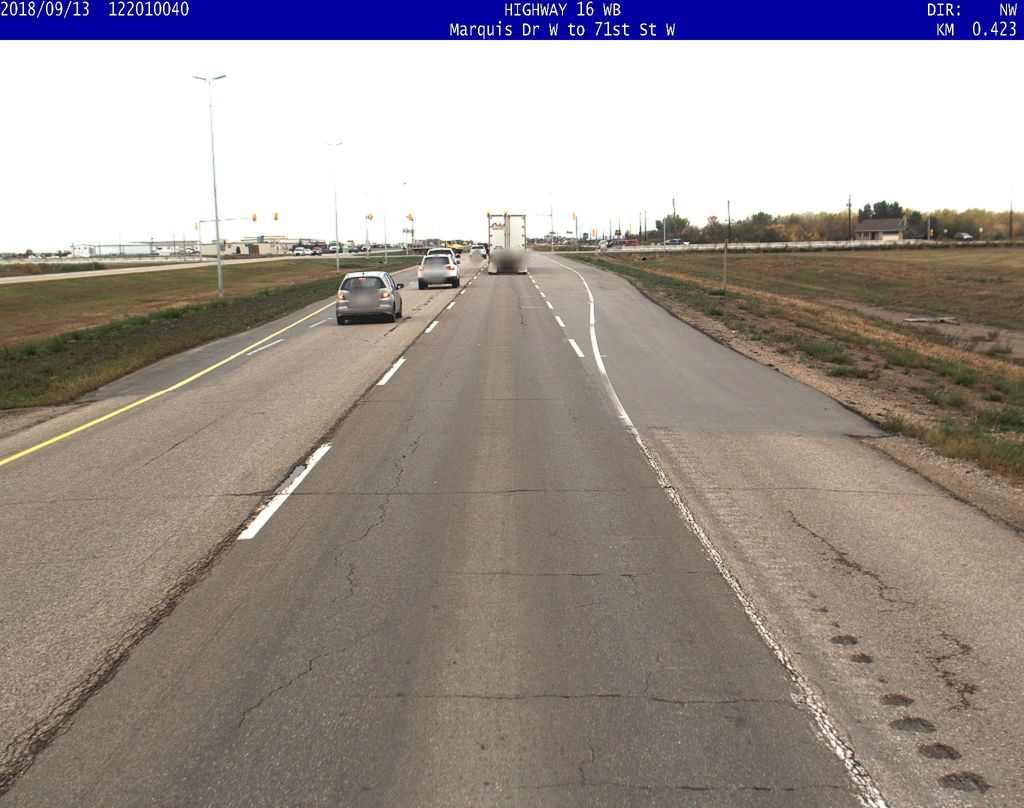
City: saskatoon